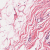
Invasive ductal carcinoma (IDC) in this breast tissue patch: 0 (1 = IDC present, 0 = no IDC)